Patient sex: M
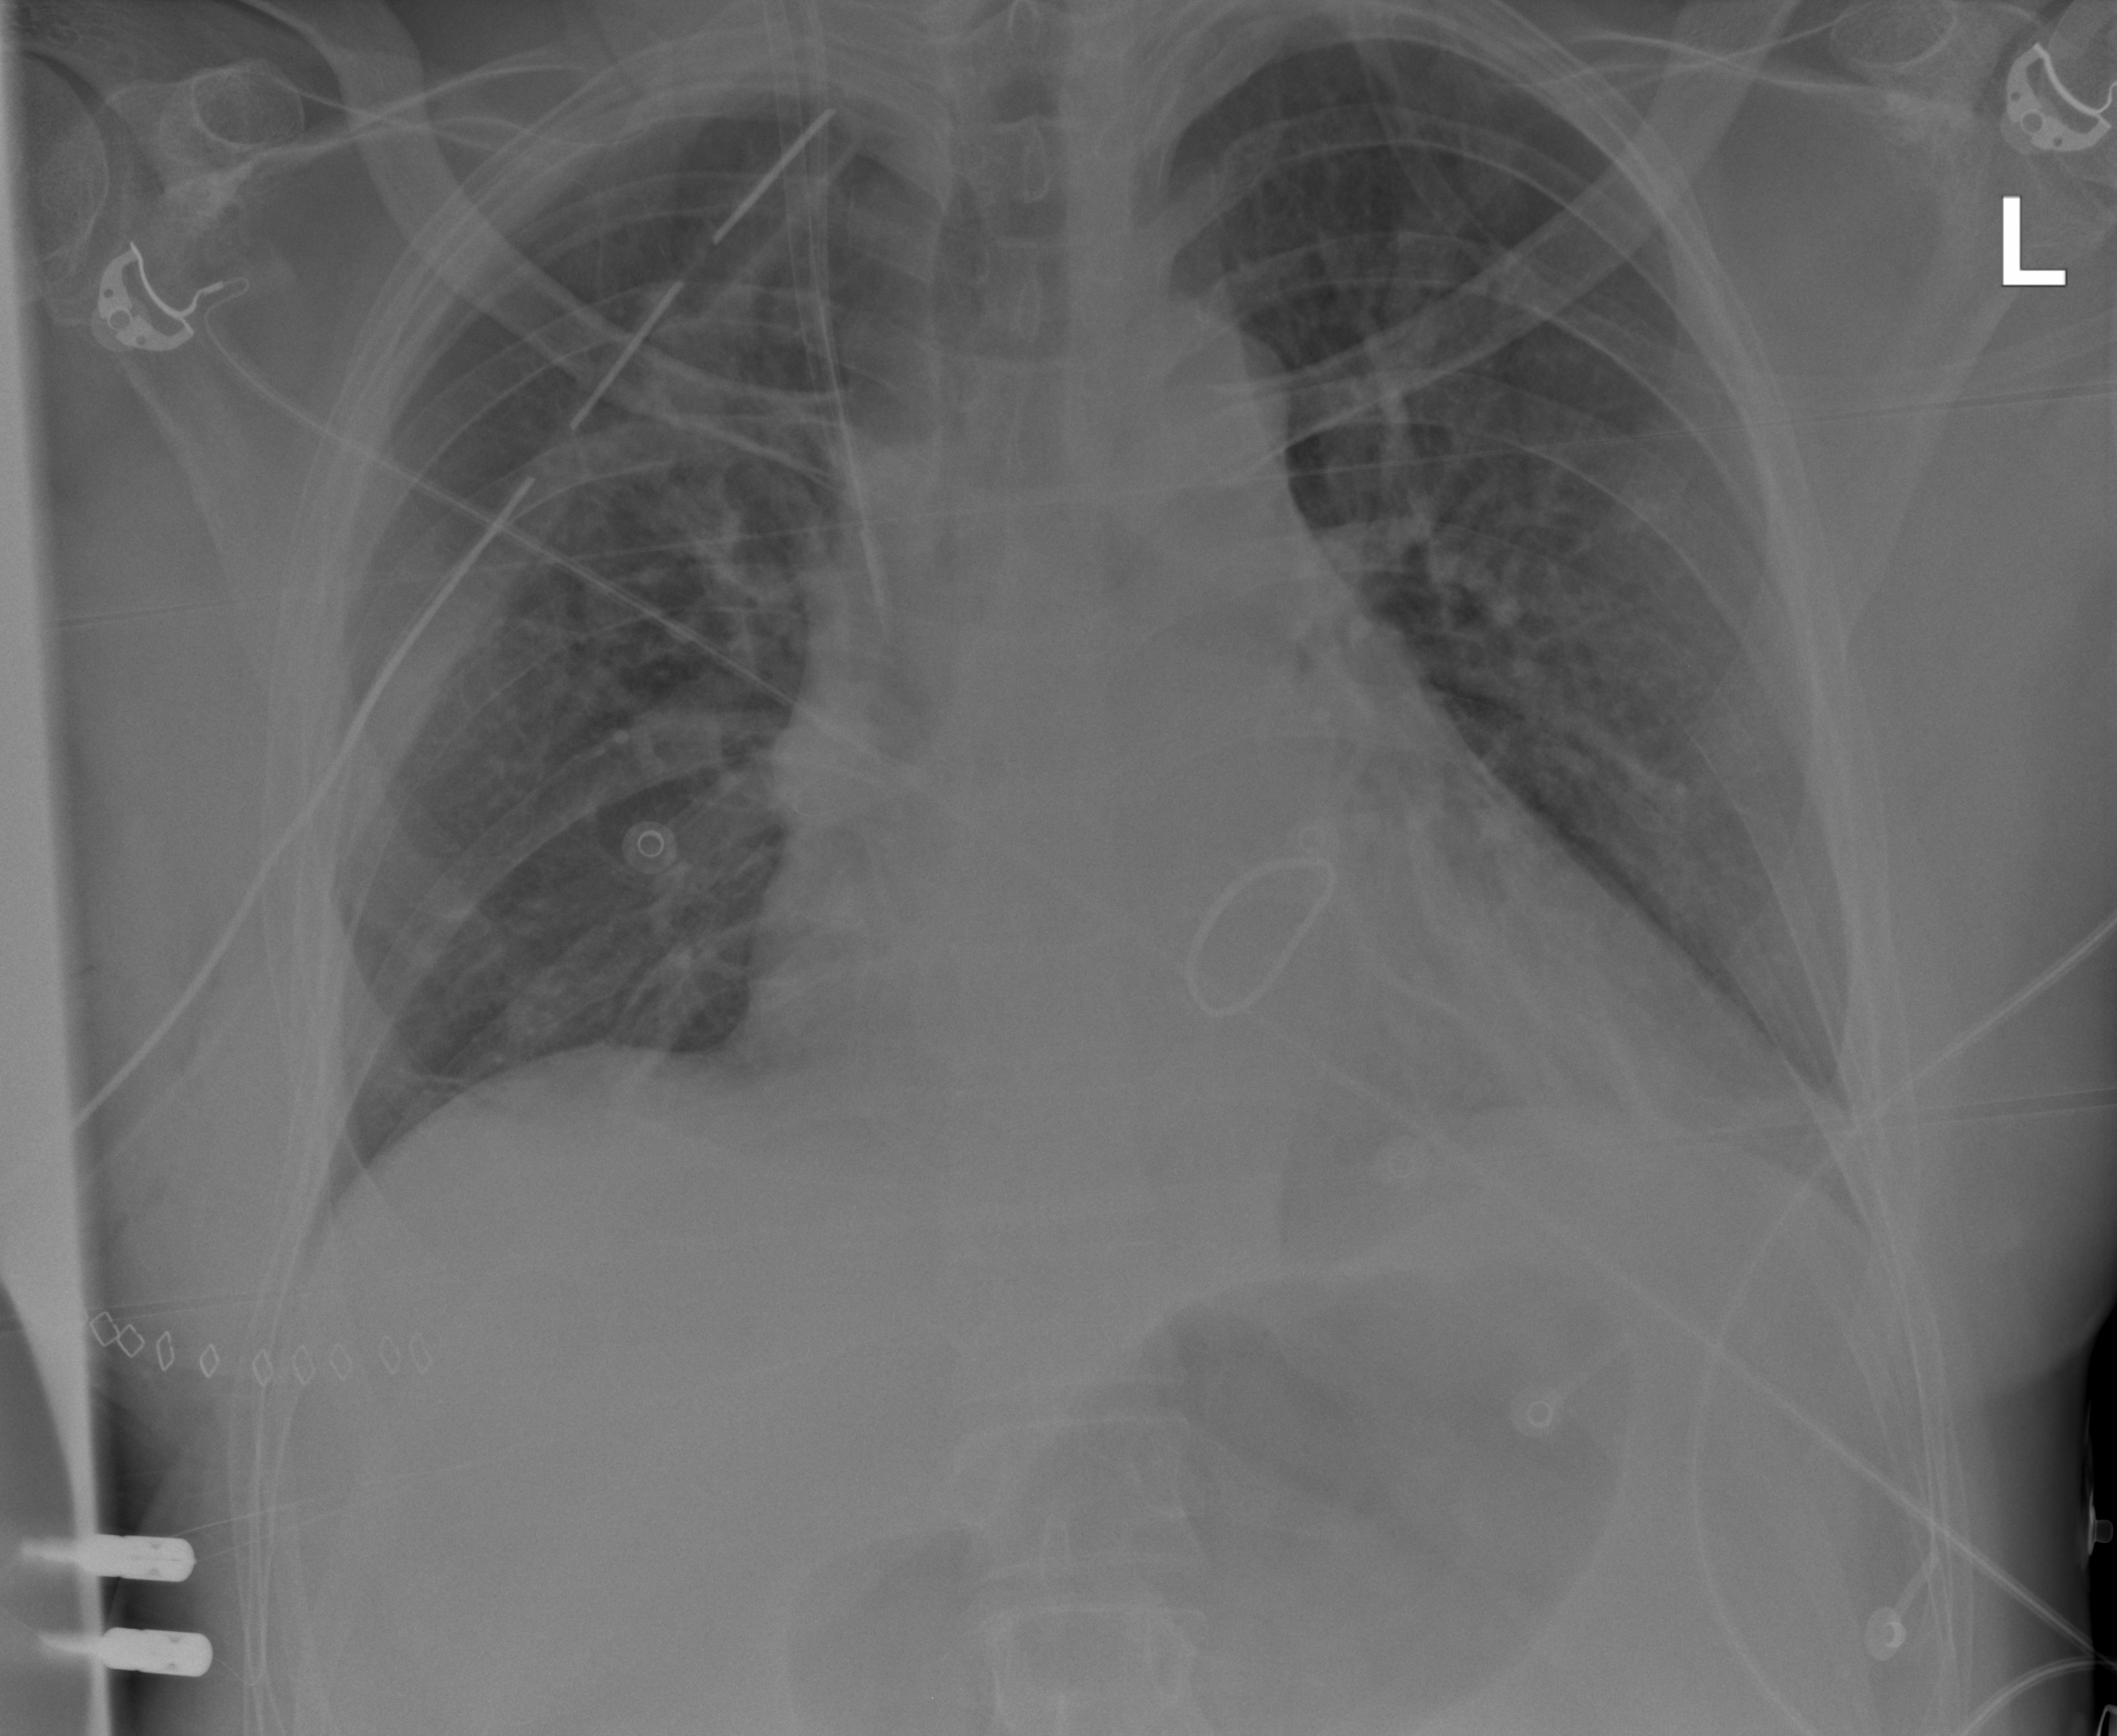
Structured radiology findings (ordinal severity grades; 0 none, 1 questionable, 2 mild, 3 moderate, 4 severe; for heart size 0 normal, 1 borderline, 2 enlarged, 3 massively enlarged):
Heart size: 2
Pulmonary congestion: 2
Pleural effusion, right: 0
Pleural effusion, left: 2
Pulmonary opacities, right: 1
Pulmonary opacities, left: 1
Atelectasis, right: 1
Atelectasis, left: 2